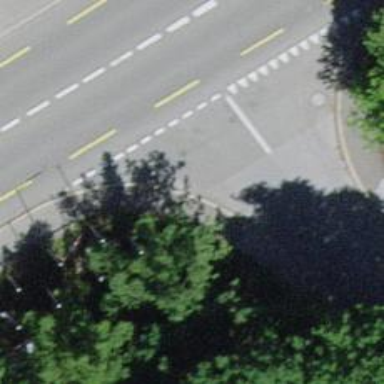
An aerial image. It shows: Sidewalk.